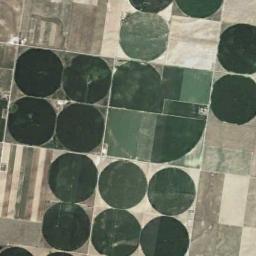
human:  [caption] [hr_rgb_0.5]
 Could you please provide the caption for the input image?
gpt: Some deep green circle farmland are in the bare land .

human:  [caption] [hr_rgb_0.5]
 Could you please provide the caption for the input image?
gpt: Many dark green, Light green mixed neatly arranged circular farmland, Including semicircles .

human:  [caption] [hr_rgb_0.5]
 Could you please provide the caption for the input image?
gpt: Several dark green circular farmlands and a semi-circular farmlands are surrounded by some other shapes of farmlands .

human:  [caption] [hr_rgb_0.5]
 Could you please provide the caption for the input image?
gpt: Circular fields vary in size .

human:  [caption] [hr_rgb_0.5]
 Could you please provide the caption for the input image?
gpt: There are many green circular farmlands of the same size distributed neatly .